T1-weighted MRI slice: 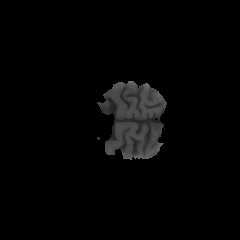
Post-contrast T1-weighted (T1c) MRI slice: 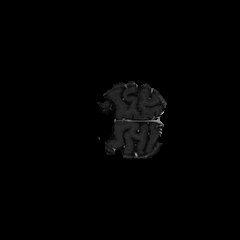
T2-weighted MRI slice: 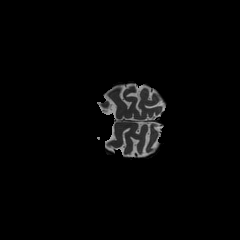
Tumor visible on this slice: no